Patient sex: M
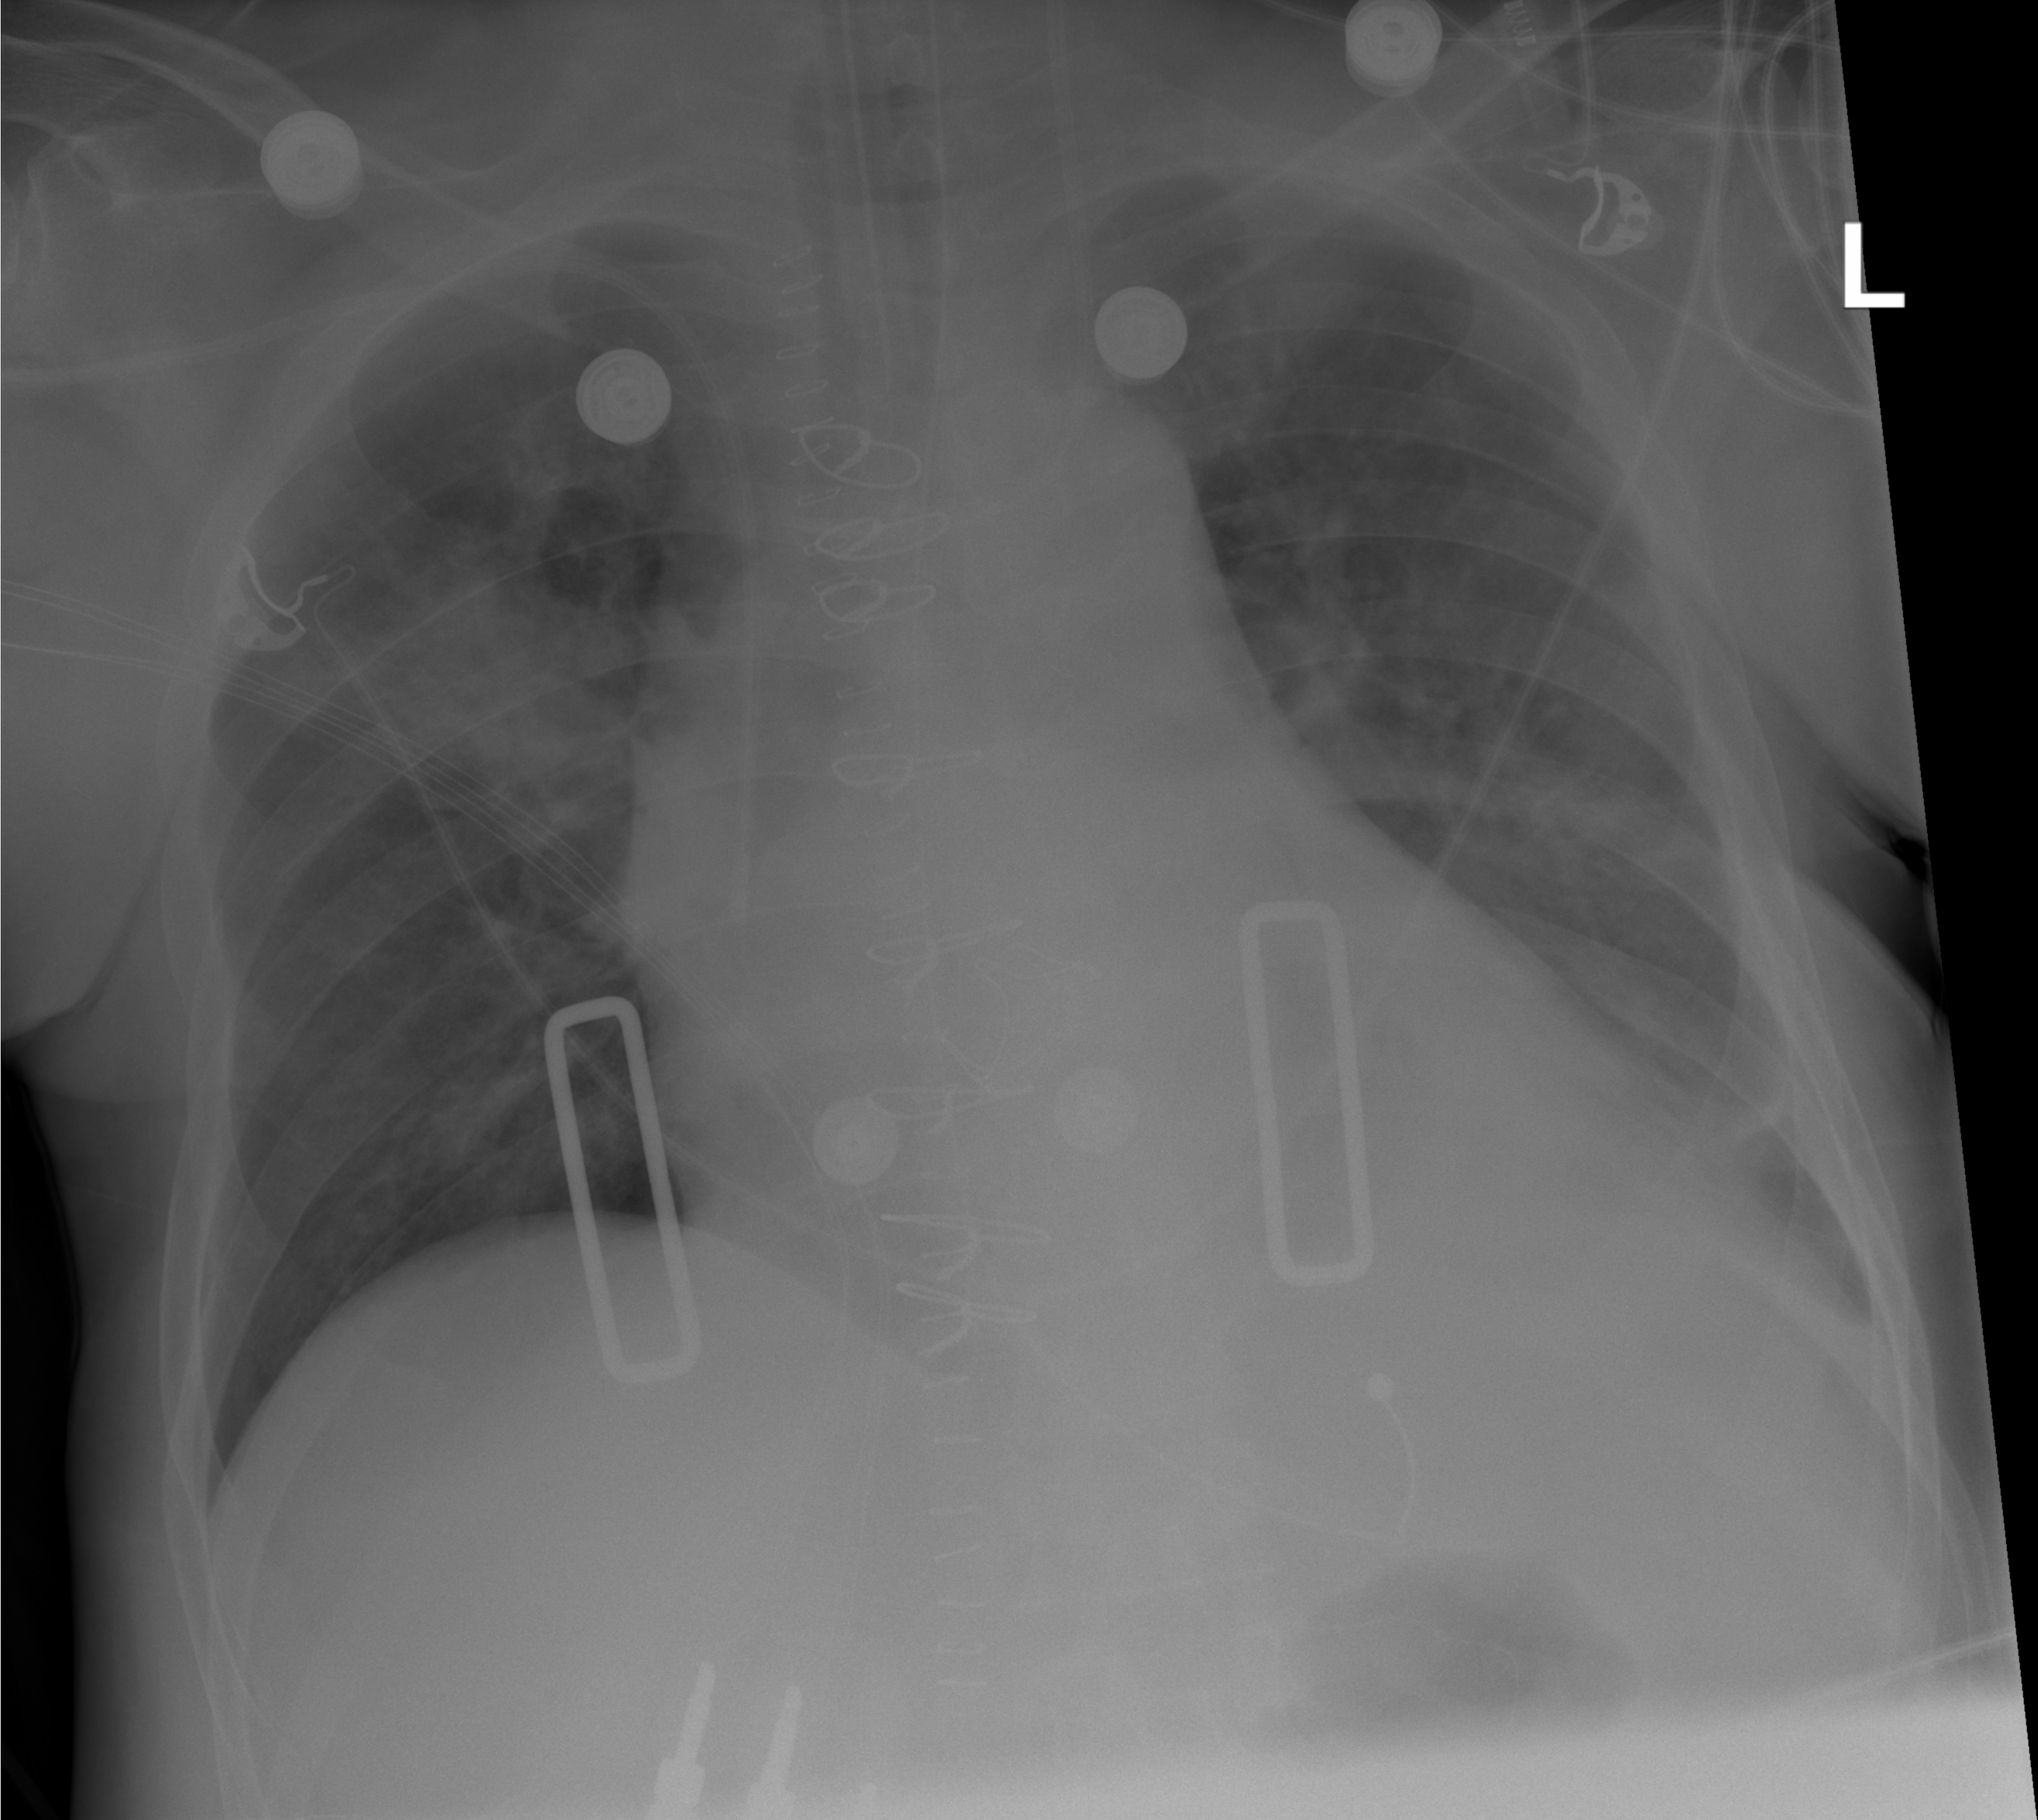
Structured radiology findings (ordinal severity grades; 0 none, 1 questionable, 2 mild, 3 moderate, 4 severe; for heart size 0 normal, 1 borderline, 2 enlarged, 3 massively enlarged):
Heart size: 2
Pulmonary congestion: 2
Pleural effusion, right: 1
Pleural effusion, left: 1
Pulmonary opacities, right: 3
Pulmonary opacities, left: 2
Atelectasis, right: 0
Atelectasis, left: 1